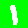
Digit: 1